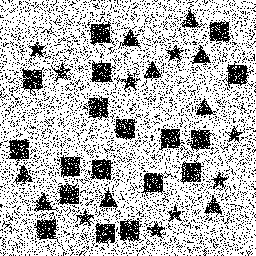
Squares: 18
Triangles: 9
Stars: 9
Total shapes: 36